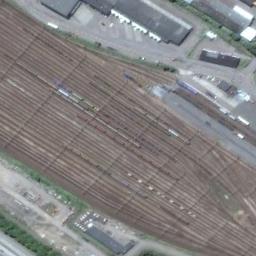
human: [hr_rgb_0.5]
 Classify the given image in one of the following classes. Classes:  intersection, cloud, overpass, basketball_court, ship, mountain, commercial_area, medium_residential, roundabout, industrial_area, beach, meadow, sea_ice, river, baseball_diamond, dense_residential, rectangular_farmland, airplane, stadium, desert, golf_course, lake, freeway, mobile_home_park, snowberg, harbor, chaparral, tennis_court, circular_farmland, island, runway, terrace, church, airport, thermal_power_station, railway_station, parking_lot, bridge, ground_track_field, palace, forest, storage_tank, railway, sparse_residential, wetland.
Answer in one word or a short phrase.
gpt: railway